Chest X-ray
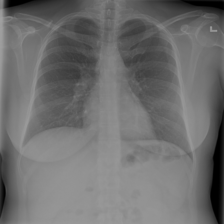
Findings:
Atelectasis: negative
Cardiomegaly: negative
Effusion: negative
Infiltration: negative
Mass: negative
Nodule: negative
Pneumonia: negative
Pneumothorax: negative
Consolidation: negative
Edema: negative
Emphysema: negative
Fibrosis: negative
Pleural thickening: negative
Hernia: negative